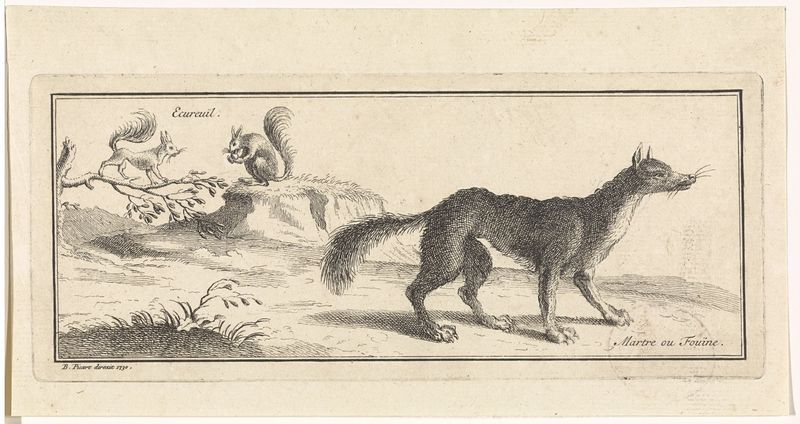
Titel: Eekhoorns en een marter
Künstler: Bernard Picart
Standort: Amsterdam
Institution: Rijksmuseum
Schlagwörter: felsen, zeichnung, gras, tier, tiere, baumstamm, ebene, zweige, white, black, grey, nose, old, flowers, print, plant, nahrung, zweig, fuchs, rock, tree, fressen, fabel, grass, plants, drawing, kupferstich, zeige, animals, etching, sketch, tail, nüsse, ears, engraving, pencil, lines, long, paws, shadows, eating, eichhörnchen, branch, fox, nut, wolf, squirrel, twig, 1730, squirl, hunger, squerl, ecureuil, martre ou fouine